Question: I have identified a strange problem in Internet Explorer and Chrome: I have a simple HTML table with no layout CSS, 2 columns, no styles, and width set to 100%. When I attempt to print this table in Internet Explorer (all versions) and Chrome, the first cell on the 2nd page and later is dropped.
Snippet of the HTML:
'''
<html>
<head></head>
<body>
<table width='100%' cellspacing='0'>
<tr><td align='left'>Date</td><td align='left'>Order No.</td></tr>
<tr><td align='left'>5/24/2011</td><td align='left'>287426</td></tr>
<!-- SNIP :: Many more rows -->
</table>
</body>
</html>
'''
The entire table can be found at:
<URL>
The output in the Print Preview on Internet Explorer, for page 2 looks like:

I have added the colored lines and circle to highlight that the left cell is missing.
Any ideas?
I've tried adjusting cellpadding and margins on the outside of the table, with no luck. As suggested, I have also added the following css rules with no effect:
'''
BODY { margin: 0px; padding: 0px; }
'''
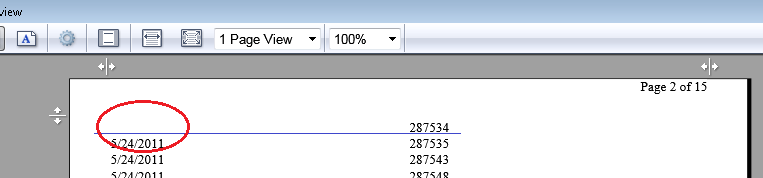
Answer: IE has issues printing when the doctype isn't set correctly. Try adding a doctype at top of the page. In my test adding '<!DOCTYPE html>' to the top of your sample fixed the issue.